Question: How can I get this gradient effect in css?

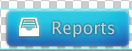
Answer: You could use the following css and html to achieve something the button in your post
'''
#button {
background-color: #7BCEE6;
background-image: -moz-linear-gradient(top, #7BCEE6, #3F7DBB); /* FF3.6 */
background-image: -webkit-gradient(linear, left top, left bottom, color-stop(0, #7BCEE6), color-stop(1, #3F7DBB)); /* Saf4+, Chrome */
background-image: linear-gradient(top, #7BCEE6, #3F7DBB);
filter: progid:DXImageTransform.Microsoft.gradient(startColorStr='#7BCEE6', EndColorStr='#3F7DBB'); /* IE6-IE9 */
width:120px;
height:40px;
-moz-border-radius: 12px; /* FF1+ */
-webkit-border-radius: 12px; /* Saf3-4 */
border-radius: 12px; /* Opera 10.5, IE9, Saf5, Chrome */
}
#image {
width:25px;
height:40px;
background:#930;
margin-left:10px;
float:left;
}
#text {
text-shadow: 1px 1px 3px #888; /* FF3.5+, Opera 9+, Saf1+, Chrome */
color:#fff;
font-size:22px;
float:left;
margin-top:5px;
}
'''
'''
<div id="button">
<div id="image"></div>
<div id="text">Reports</div>
</div>
'''
live example: <URL>
Where is the red block, is supposed you can add a png image. Also you have to keep in mind that most css3 under internet explorer 8 is not supported. To add some css3 functionality for ie you can you the <URL>